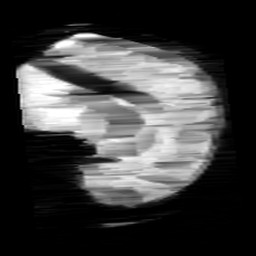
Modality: minIP
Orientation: sagittal
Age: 10
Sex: female
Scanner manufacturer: siemens
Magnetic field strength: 3 T
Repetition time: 0.027 s
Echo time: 0.02 s